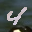
Label: 4